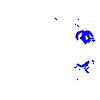
Particle: electron